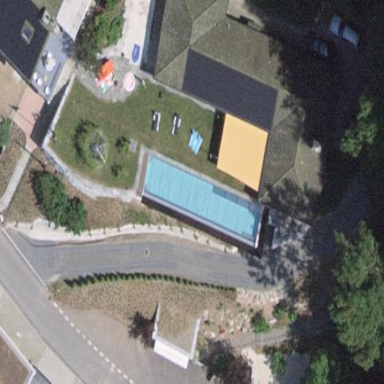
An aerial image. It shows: Swimming pool located in leisure land.